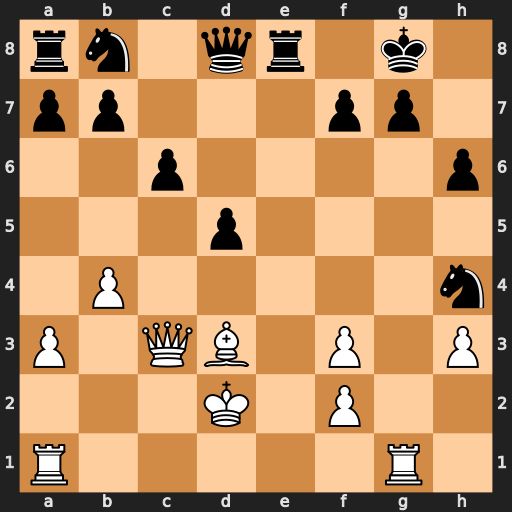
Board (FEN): rn1qr1k1/pp3pp1/2p4p/3p4/1P5n/P1QB1P1P/3K1P2/R5R1
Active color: w
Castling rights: -
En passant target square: -
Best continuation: Qxg7#